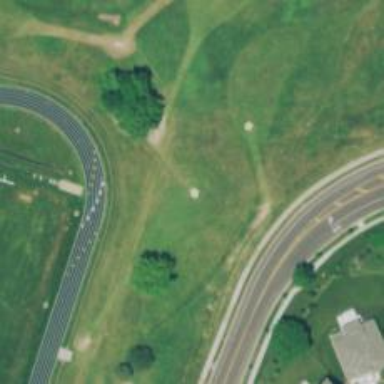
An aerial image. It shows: Disc golf course for leisure activity.